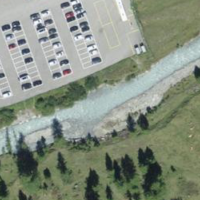
EUNIS habitat code: 23
Species observed at this site:
Hesperia comma
Volucella pellucens
Aglais urticae
Motacilla alba
Udea lutealis